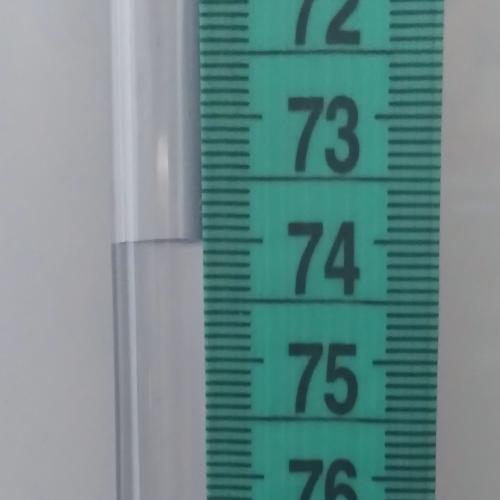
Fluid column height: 74.0 cm